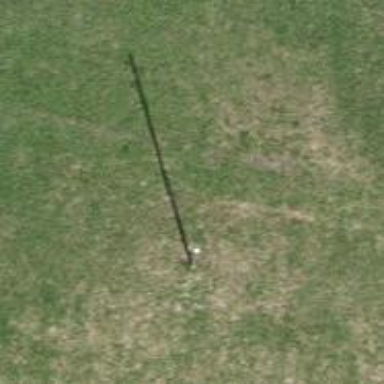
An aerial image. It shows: Power pole.